Question: <URL> to the end of almost every file in the project. I'm not sure whether this is causing the problems in the android studio. How do I remove them, any suggestions?
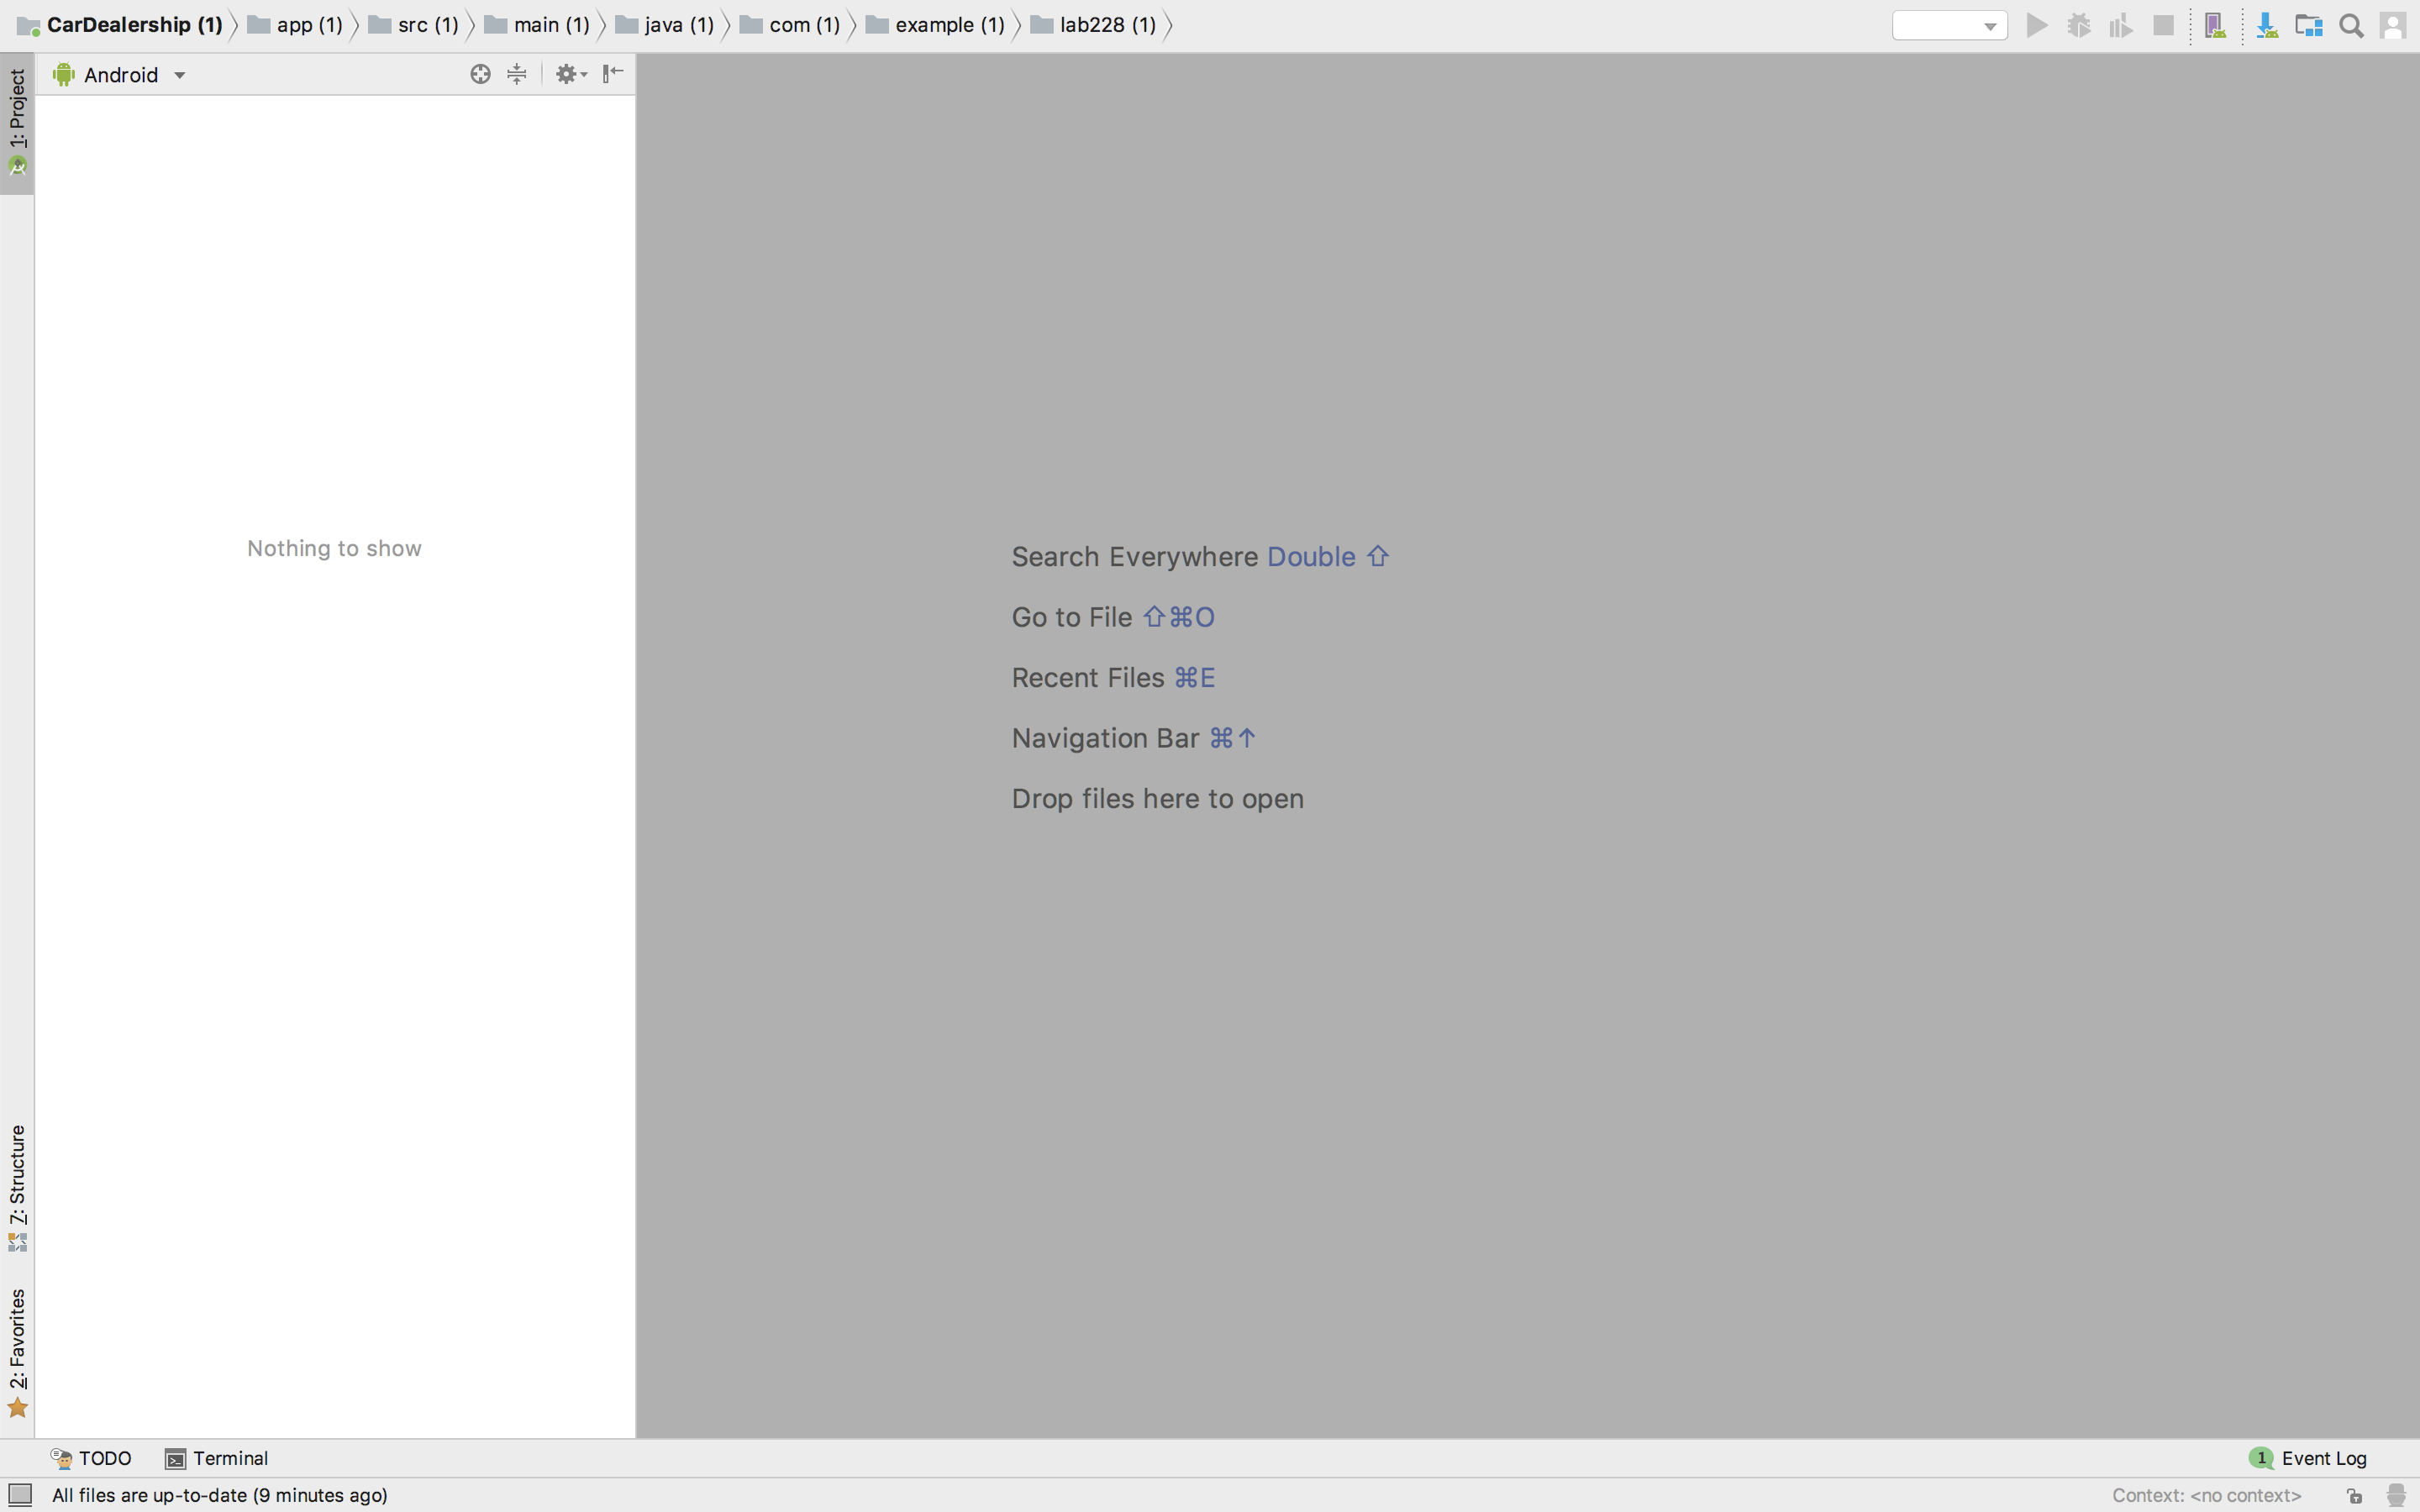
Answer: ok looks like there is actually no way to do this, oof